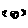
Label: moon